Field crop: tomato
Growth stage: 2
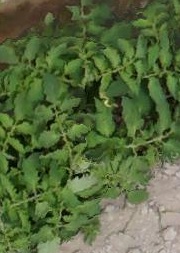
Species: tomato